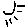
Label: sun